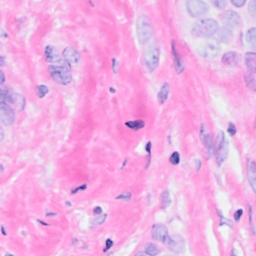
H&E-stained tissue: Breast